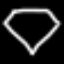
Label: diamond